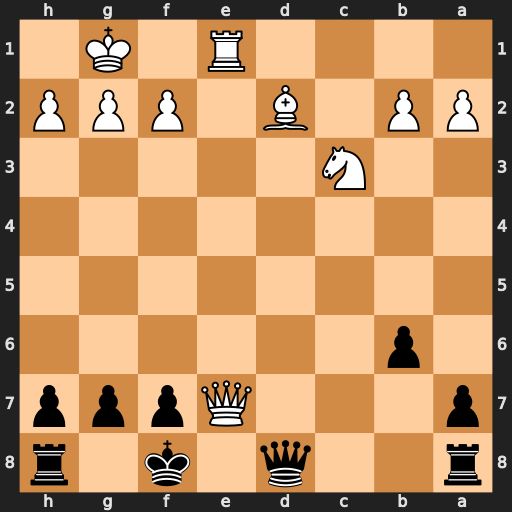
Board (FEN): r2q1k1r/p3Qppp/1p6/8/8/2N5/PP1B1PPP/4R1K1
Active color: b
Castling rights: -
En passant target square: -
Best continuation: Qxe7 Rxe7 Kxe7